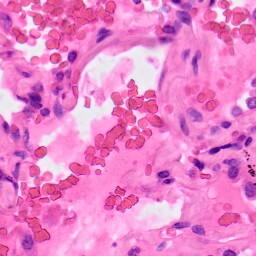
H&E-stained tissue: Lung